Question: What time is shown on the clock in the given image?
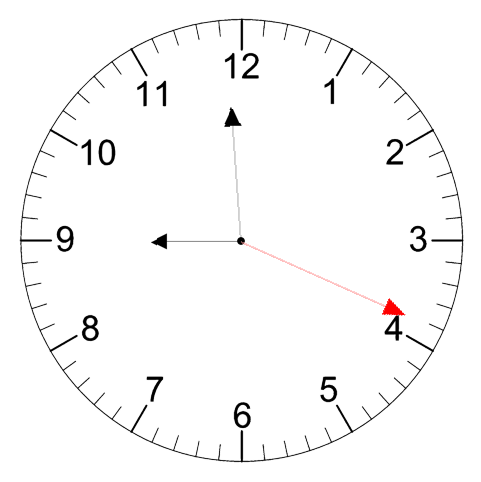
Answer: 08:59:19